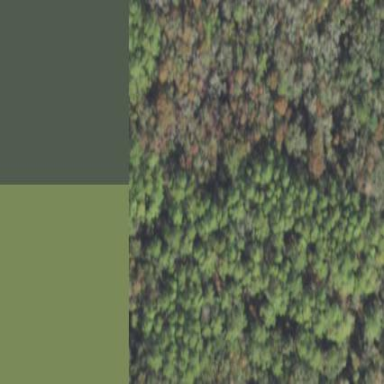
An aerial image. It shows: Forest area dominated by needle-leaved trees.